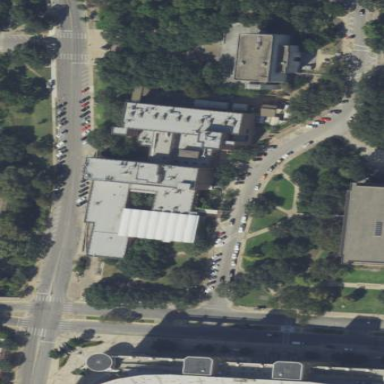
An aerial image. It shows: Arts center located within university building.